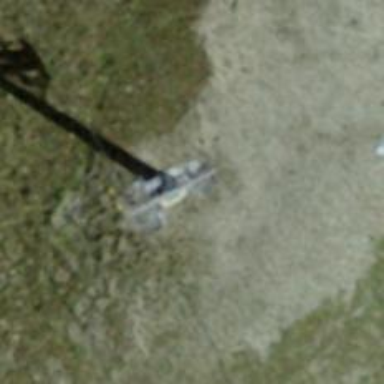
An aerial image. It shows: Pylon used for aerialway.